Question:
So I'm using RMI in an Eclipse RCP application. The classloader of RMI and OSGI hate each other so much, but I could solve my first problem <URL>.
My server application consists of the bundle, which depends on . Additionally the bundle is loaded, using an extension point of core ().
Similarly the is started depending on and loading as a plugin.
Now sending a from the client to the poses no problem anymore (solved issue above). Sadly the reverse doesn't work. The is stored as Callback on the and should receive objects. Those are created in the bundle on the server and sent via RMI. When I receive them on the client side I get the ominous ClassNotFound exception. I do the same as on the server:
'''
Thread.currentThread().setContextClassLoader(
this.getClass().getClassLoader());
'''
But this doesn't help. Also to start both server and client my start parameters are:
'''
-consoleLog -Djava.security.policy=java.policy -Djava.rmi.server.codebase=file:${workspace_loc}
'''
And in the client I set the security manager to a personal implementation which allows everything.
So does anyone have an idea, why the class is not found?
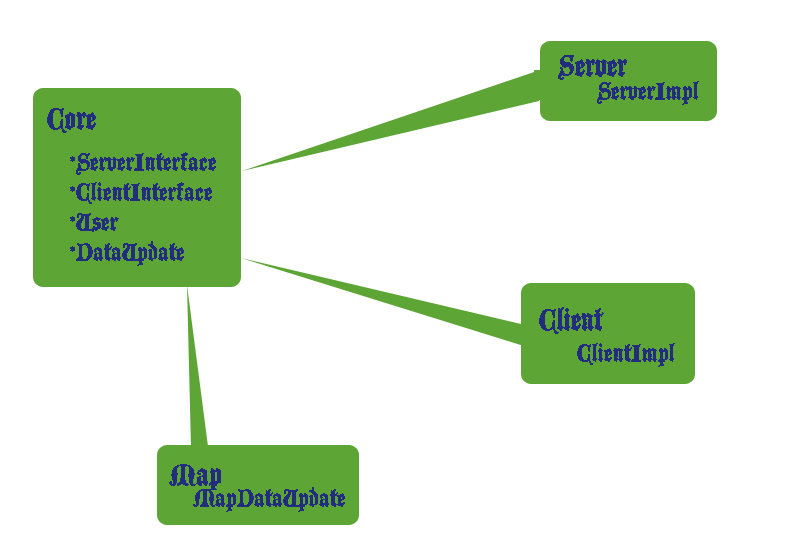
Answer: So the cynic answer to this is not to use the Sun RMI implementation.
I now use <URL> for which I can set the classes of the objects being sent over the Network. Since each of these classes knows its classloader the problem is solved.